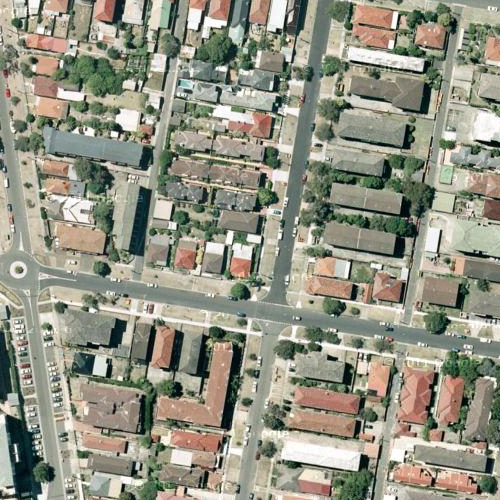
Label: sydney